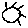
Label: sun